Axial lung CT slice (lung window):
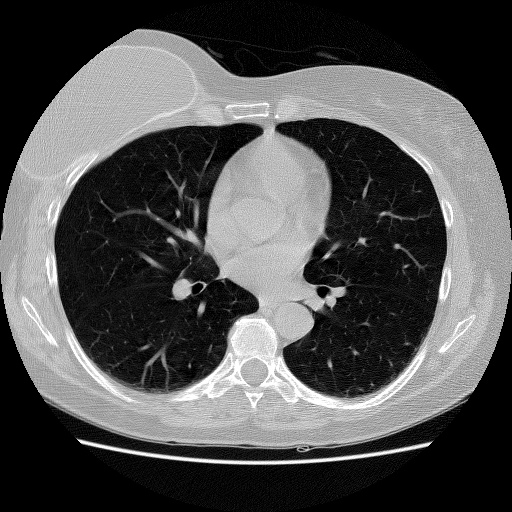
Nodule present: no